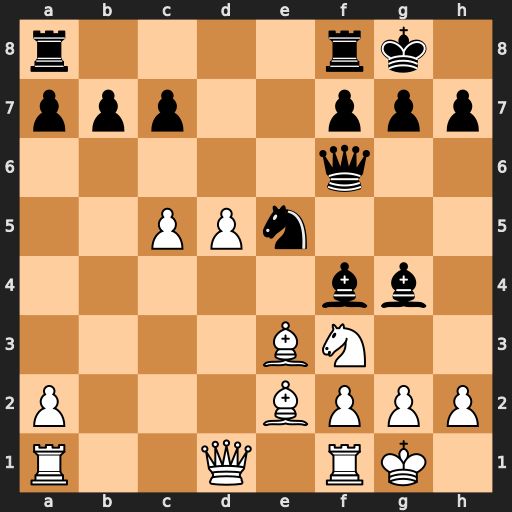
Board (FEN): r4rk1/ppp2ppp/5q2/2PPn3/5bb1/4BN2/P3BPPP/R2Q1RK1
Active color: w
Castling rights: -
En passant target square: -
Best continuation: Bxf4 Qxf4 Nxe5 Bxe2 Qxe2